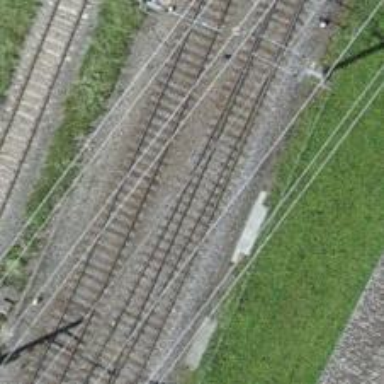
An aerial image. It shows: Railway switch.